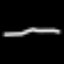
Label: line